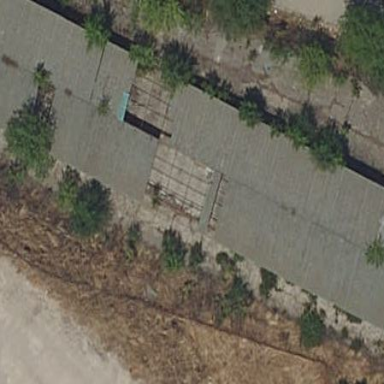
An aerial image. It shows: The roof of building that appears to be ruined.